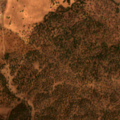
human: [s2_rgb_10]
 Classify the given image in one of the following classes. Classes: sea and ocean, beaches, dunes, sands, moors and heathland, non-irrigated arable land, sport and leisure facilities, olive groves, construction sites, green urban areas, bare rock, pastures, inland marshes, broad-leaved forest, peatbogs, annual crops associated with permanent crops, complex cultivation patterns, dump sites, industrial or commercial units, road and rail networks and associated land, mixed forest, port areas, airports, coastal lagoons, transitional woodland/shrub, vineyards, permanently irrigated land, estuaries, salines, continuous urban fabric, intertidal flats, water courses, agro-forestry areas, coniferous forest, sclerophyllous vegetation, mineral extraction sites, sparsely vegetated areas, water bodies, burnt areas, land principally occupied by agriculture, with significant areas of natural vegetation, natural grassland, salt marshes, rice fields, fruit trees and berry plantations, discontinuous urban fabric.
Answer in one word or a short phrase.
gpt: discontinuous urban fabric, non-irrigated arable land, agro-forestry areas